Question: For an application I am making we are putting a Google Group in a web view, so that we can keep the information as up to date as possible.
When I load the Google Groups mobile site in the WebView it is coming up with a navigation bar for Google+, Gmail, Calendar, etc. I would like to know if there is a way of getting rid of this. I know Google Groups has a whole heap of parameters you can parse in the URL to customise it however I can't find one to get rid of this navigation bar.
Here is a screenshot of the WebView with Google Groups loaded up. The url I am using to test at the moment is <URL>

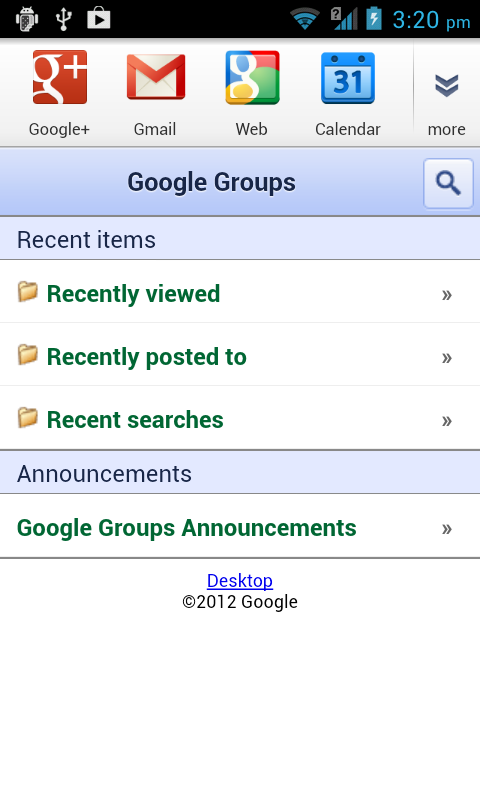
Answer: It turns out this navigation bar only appears if it detects that the request is coming from an Android phone. So we can simply change the user agent to something else and this navigation bar will disappear.
'''
WebSettings settings = webView.getSettings();
settings.setJavaScriptEnabled(true); //Required for Google Groups
settings.setUserAgentString("MyApplication Android");
webView.loadUrl("https://groups.google.com/forum/m/");
'''